Platform: macOS
Application: Chrome
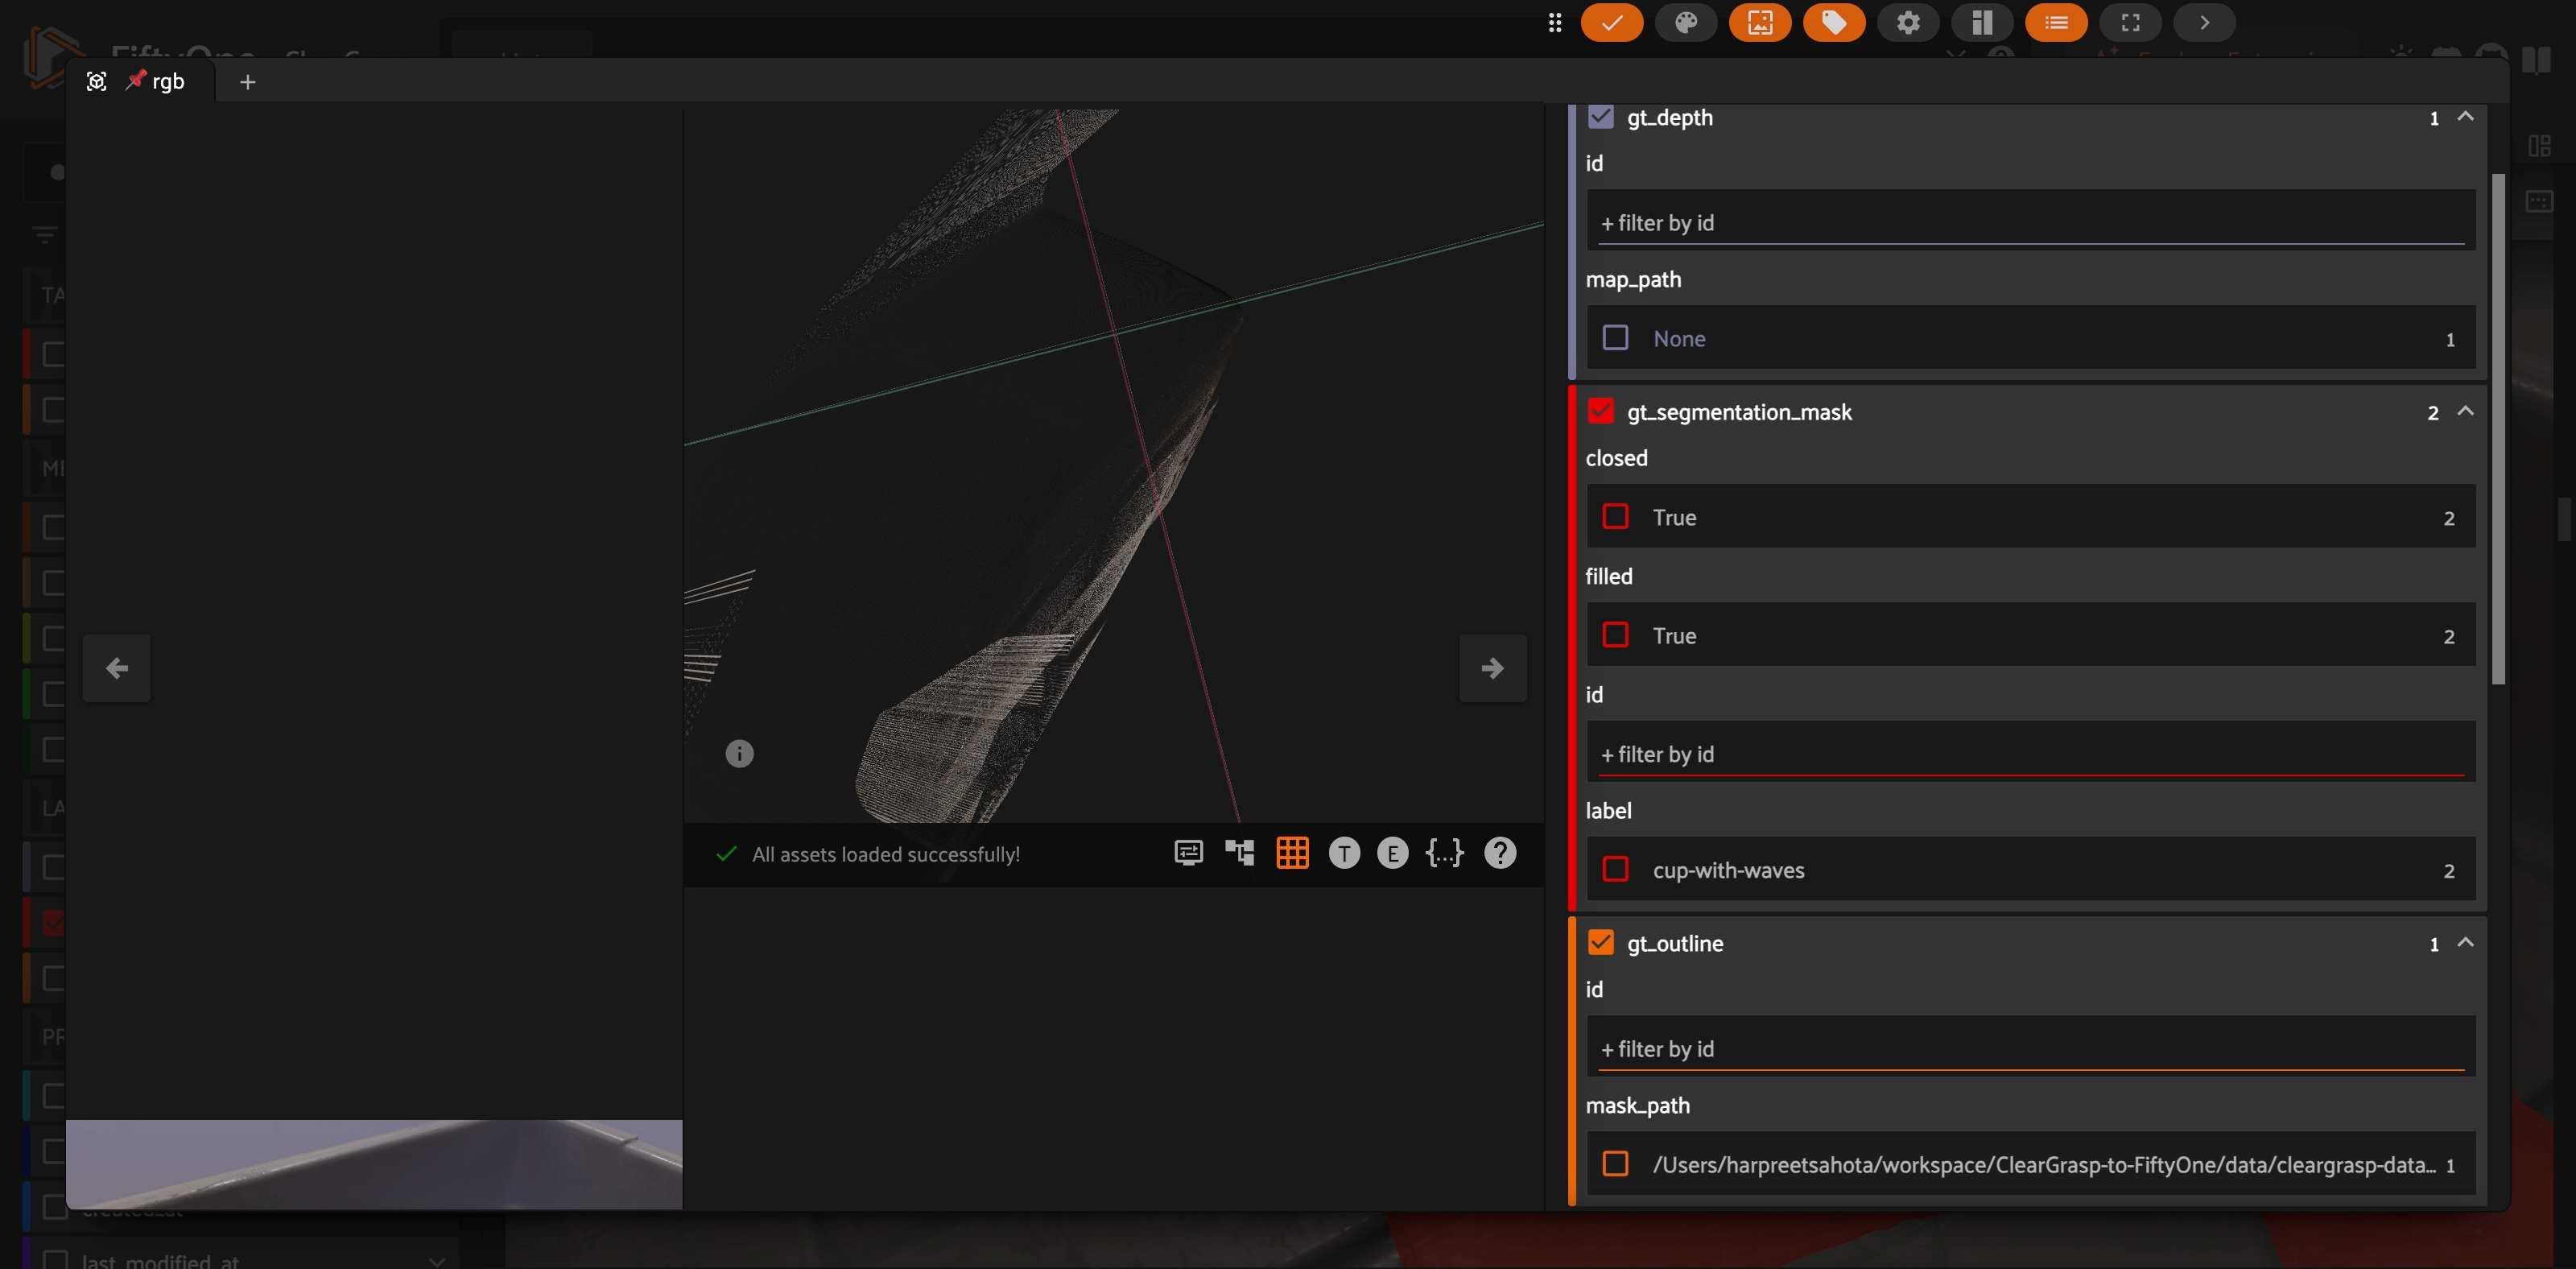
task_description: Hide the sidebar
action_type: click
element_info: Icon

task_description: Enter full screen mode
action_type: click
element_info: Icon

task_description: Open toggle media menu
action_type: click
element_info: Icon

task_description: Sort by image similarity
action_type: click
element_info: Icon

task_description: Managed the selected samples
action_type: click
element_info: Icon

task_description: Open display options menu for this sample
action_type: click
element_info: Icon

task_description: Load the previous sample in the dataset
action_type: click
element_info: Icon

task_description: Load the next sample in the dataset
action_type: click
element_info: Icon
task_description: Open rendering preferences menu for this sample
action_type: click
element_info: Icon

task_description: Toggle JSON view
action_type: click
element_info: Icon

task_description: Open samples panel menu
action_type: click
element_info: Icon

task_description: Reset camera to top-down view
action_type: click
element_info: Icon

task_description: Reset camera to ego view
action_type: click
element_info: Icon

task_description: Toggle fo3d JSON view
action_type: click
element_info: Icon

task_description: Open help menu
action_type: click
element_info: Icon